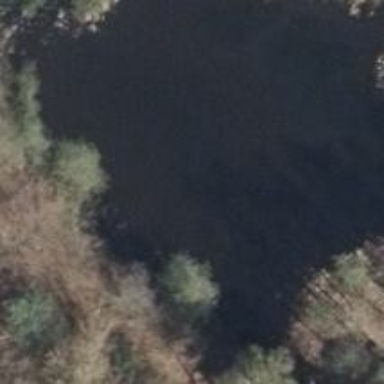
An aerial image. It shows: Peaceful pond surrounded by nature.